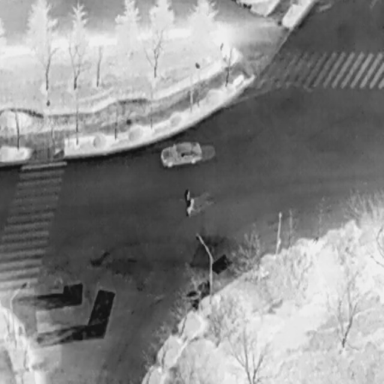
There are two People in the infrared image.